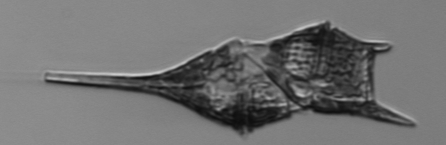
Label: Tripos_lineatus